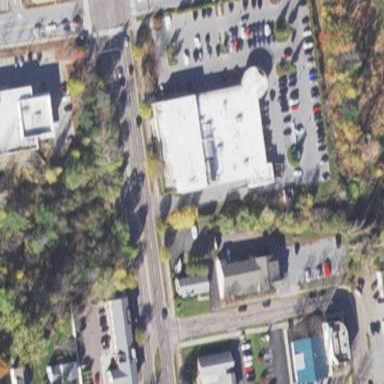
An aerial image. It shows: Supermarket building.